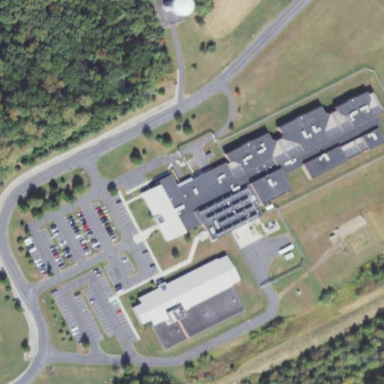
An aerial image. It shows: Prison.